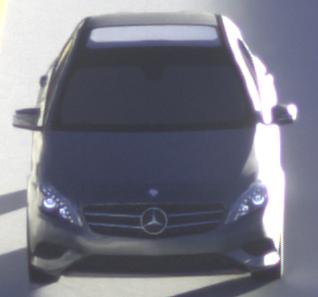
Make: Mercedes-Benz
Model: A 180
Detailed model: A-Class (176)
Model produced from: 2012/09
Model produced until: 2015/07
Doors: 5
Color: gray
Road condition: dry road
Daytime: sunrise or sunset
Contrast: high contrast